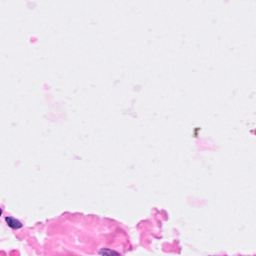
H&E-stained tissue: Breast